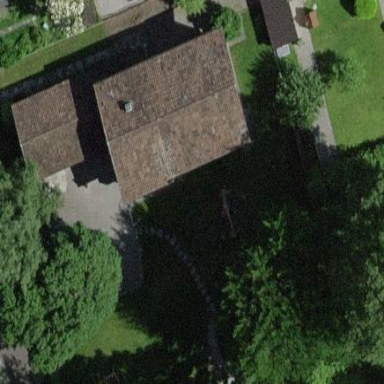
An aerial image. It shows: Kindergarten building.